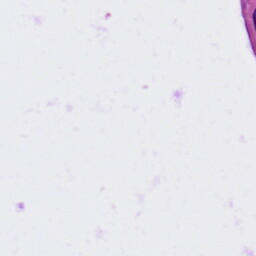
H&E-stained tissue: Lung